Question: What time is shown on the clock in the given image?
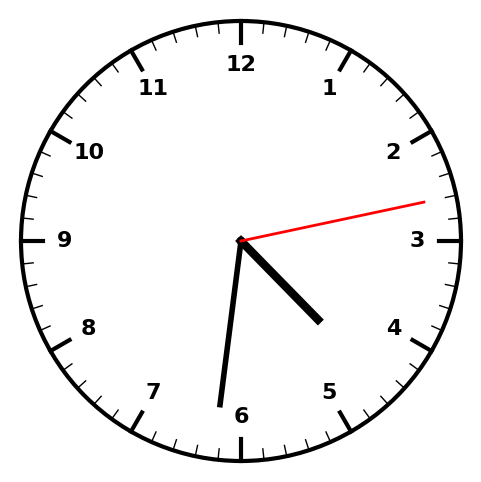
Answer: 04:31:13